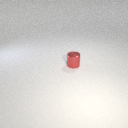
small red metal cylinder